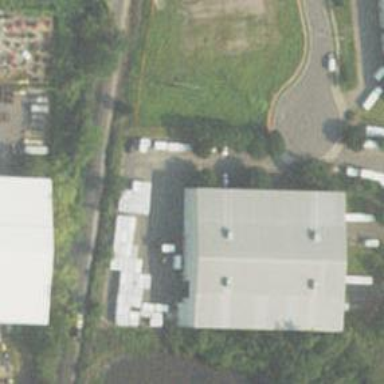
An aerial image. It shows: Warehouse.